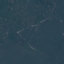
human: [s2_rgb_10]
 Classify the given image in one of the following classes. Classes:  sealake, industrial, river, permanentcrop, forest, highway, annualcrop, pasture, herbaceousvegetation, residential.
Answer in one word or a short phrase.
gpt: Forest